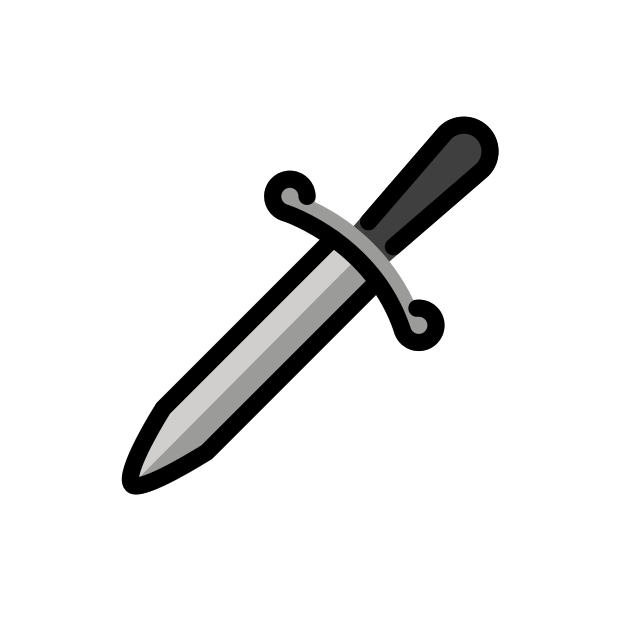
dagger